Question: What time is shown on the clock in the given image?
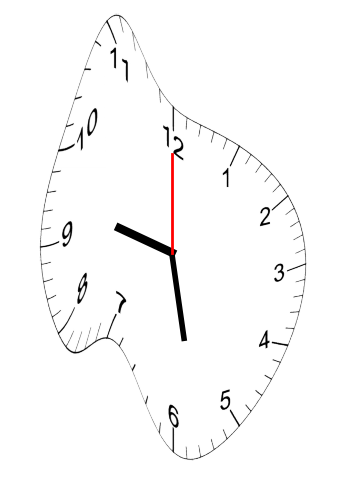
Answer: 09:28:00